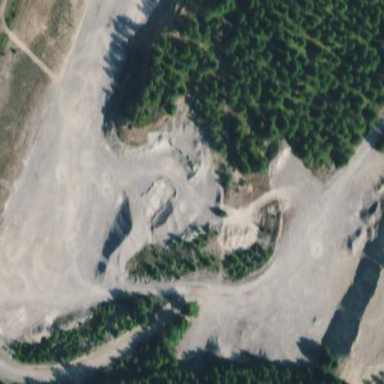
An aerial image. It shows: Quarry area rich in gravel resources.